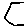
Label: hexagon